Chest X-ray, PA view. Patient: 60 years old, sex M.
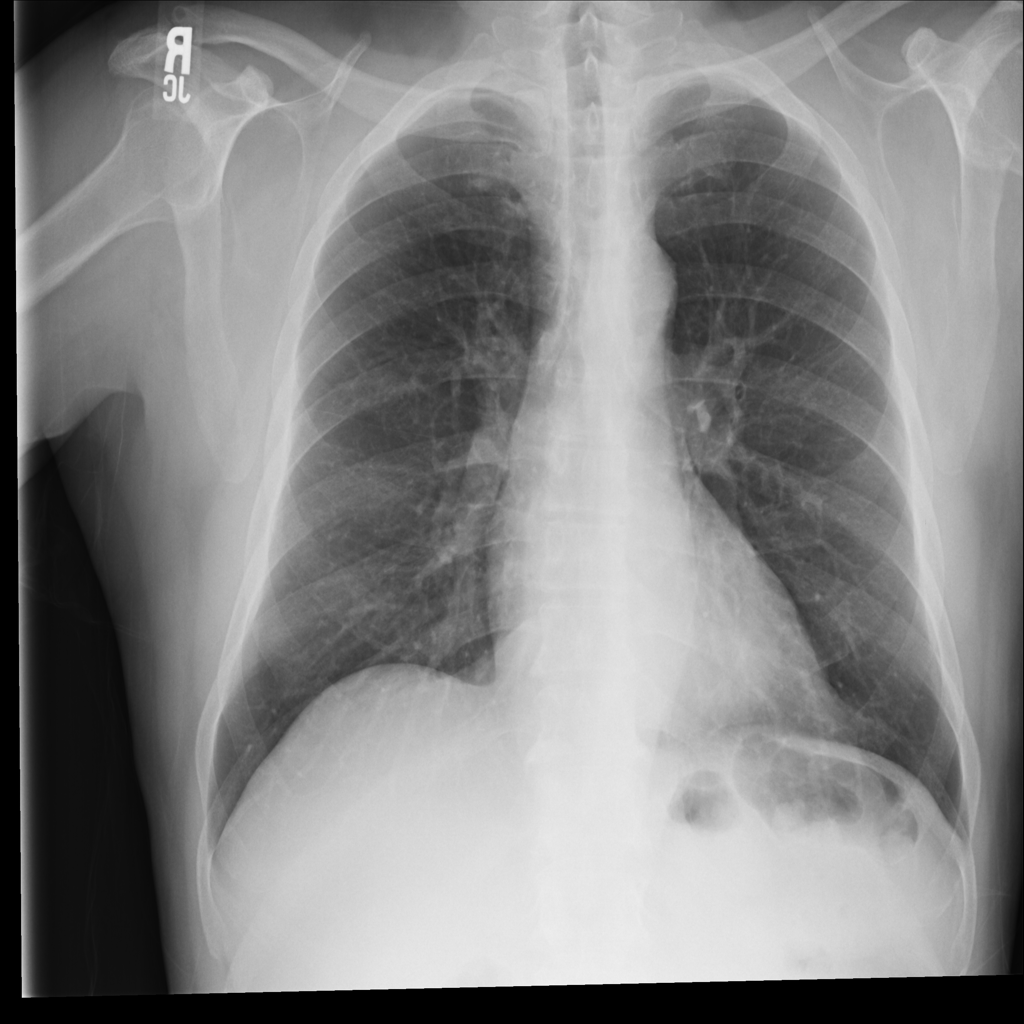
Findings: No Finding